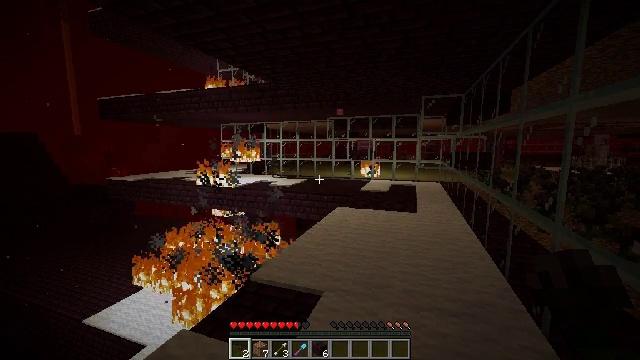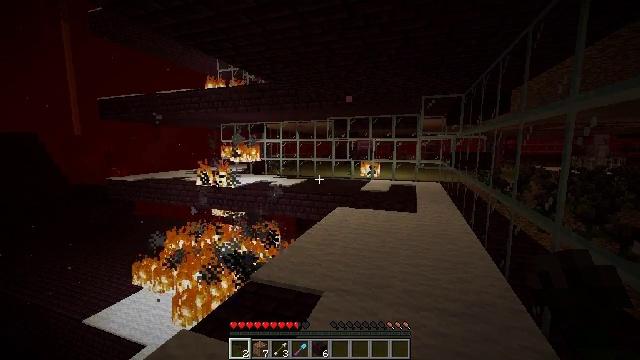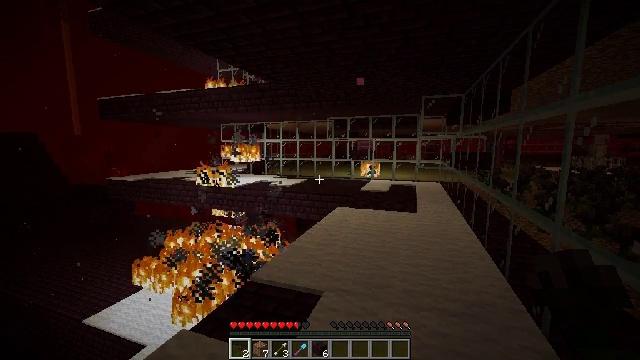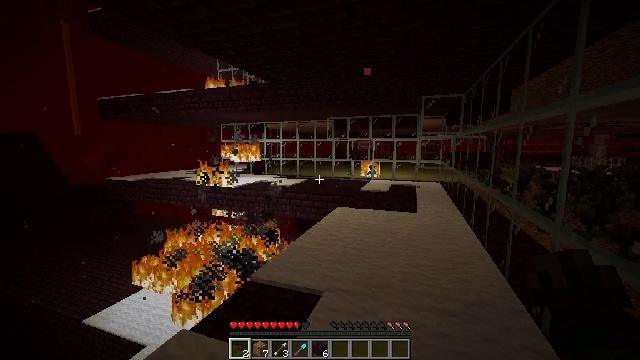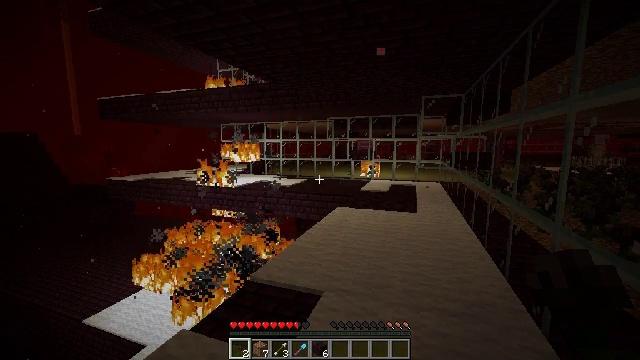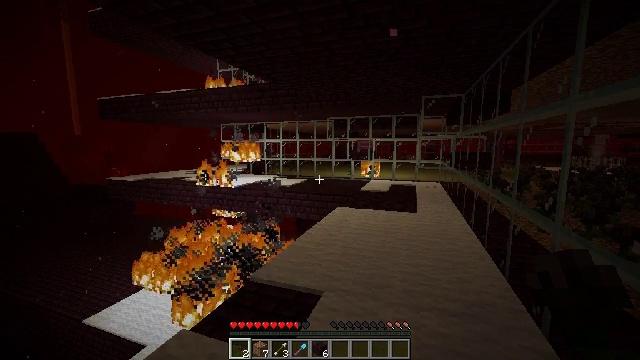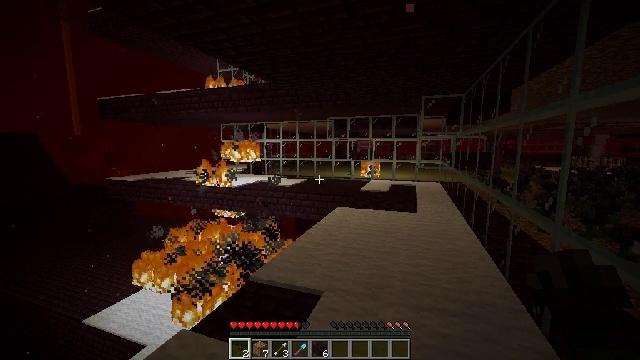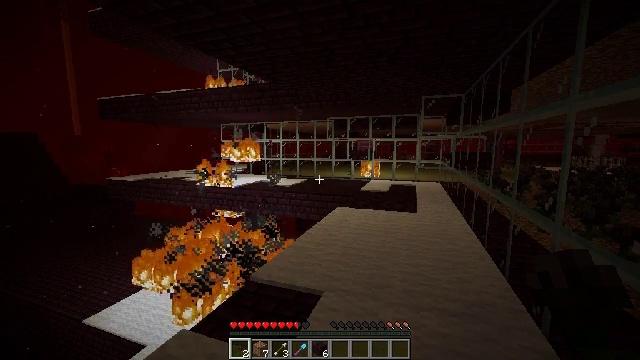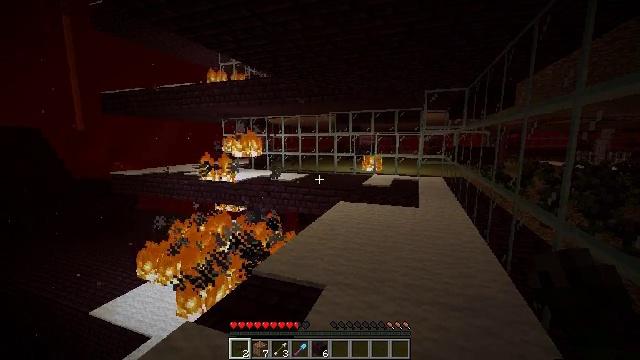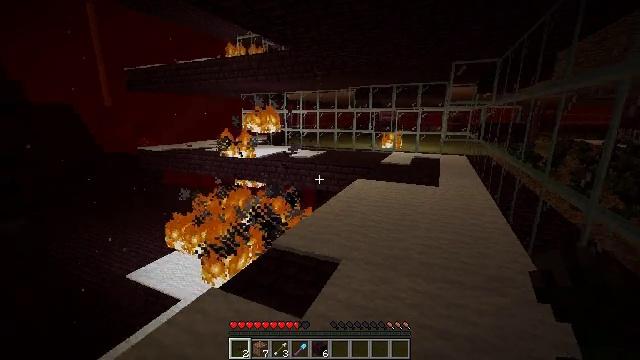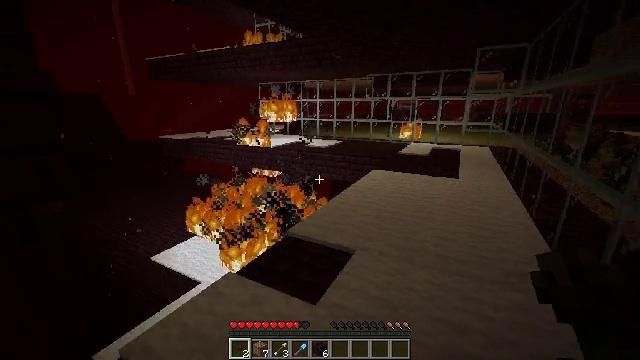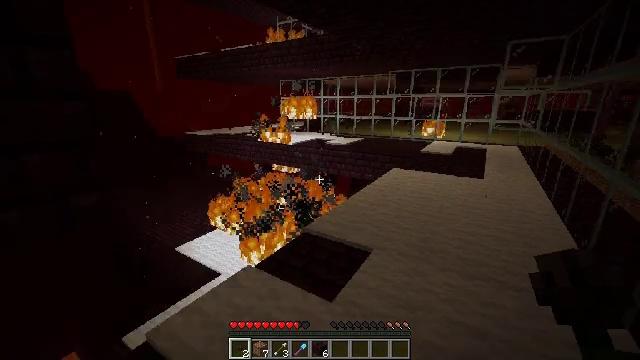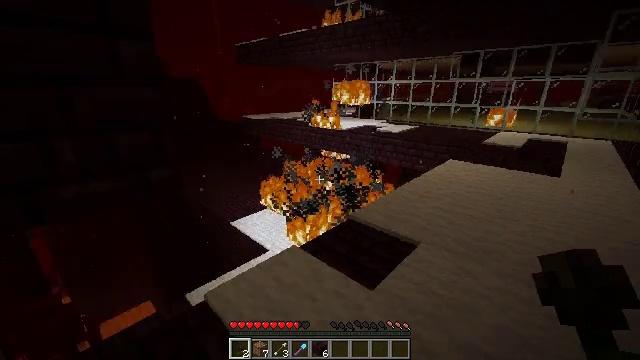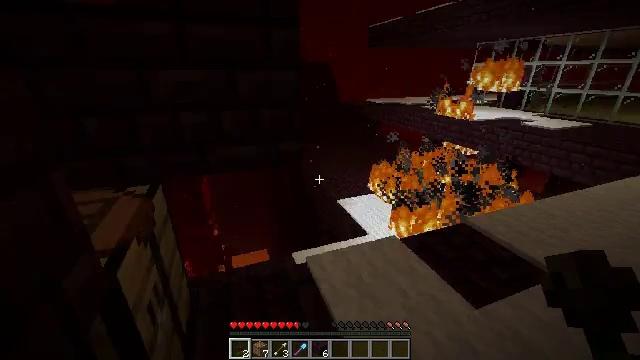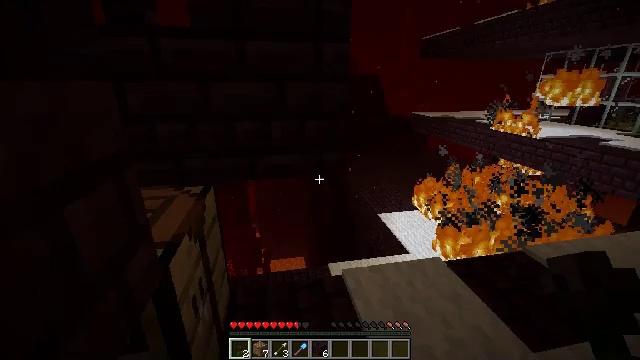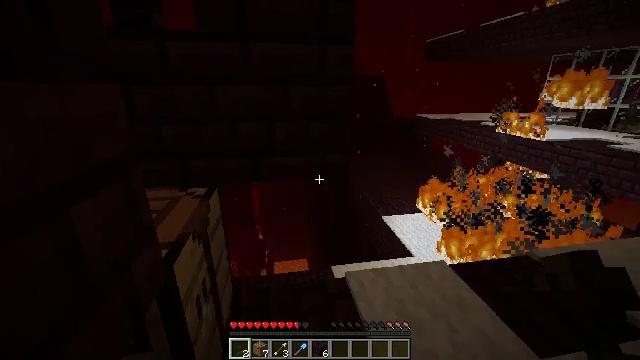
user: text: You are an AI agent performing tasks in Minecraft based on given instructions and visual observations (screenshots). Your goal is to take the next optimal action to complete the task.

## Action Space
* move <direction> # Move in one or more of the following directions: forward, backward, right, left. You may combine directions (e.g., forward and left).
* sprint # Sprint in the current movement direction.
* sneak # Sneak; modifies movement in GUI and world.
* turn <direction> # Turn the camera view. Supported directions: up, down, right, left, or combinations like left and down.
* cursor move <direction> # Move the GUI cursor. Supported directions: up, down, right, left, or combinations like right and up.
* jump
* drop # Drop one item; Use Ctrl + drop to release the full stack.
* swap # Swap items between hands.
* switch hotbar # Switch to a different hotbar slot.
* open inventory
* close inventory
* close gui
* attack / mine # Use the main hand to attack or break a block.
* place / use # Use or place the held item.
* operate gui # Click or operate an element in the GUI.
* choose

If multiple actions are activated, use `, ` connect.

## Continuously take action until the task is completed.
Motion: motion action
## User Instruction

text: Remove the fire source.
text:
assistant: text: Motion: no_op
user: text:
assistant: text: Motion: no_op
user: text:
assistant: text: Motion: no_op
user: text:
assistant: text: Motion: no_op
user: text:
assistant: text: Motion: no_op
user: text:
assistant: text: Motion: no_op
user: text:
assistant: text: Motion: no_op
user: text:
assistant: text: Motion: turn down
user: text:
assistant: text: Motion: turn left and down
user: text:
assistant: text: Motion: turn left and down
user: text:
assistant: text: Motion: turn left
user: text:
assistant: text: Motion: turn left and down
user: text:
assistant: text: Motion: turn left and down
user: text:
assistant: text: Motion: turn left and up
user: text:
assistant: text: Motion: no_op
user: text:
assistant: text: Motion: no_op
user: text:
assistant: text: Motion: no_op
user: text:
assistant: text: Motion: turn left and down
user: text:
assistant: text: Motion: move forward, turn right and down
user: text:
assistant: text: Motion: move forward, turn right and down
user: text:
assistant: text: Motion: move forward, turn right and down
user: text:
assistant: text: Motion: turn right and down
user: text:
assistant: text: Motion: turn down
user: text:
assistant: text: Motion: turn down
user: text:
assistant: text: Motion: no_op
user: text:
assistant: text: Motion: move forward
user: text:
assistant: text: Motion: move forward
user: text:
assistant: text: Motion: move forward
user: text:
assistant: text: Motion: no_op
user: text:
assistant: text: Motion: no_op